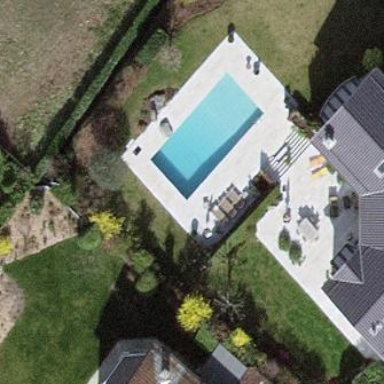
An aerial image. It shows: Swimming pool located in leisure land.